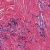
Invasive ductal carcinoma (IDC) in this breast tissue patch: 0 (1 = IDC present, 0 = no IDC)